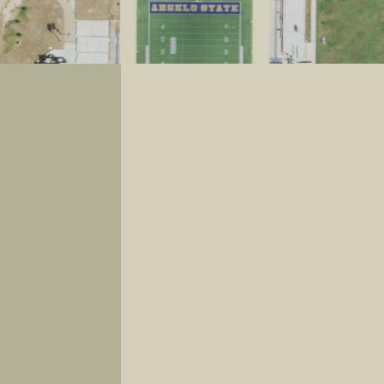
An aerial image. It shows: American football pitch.